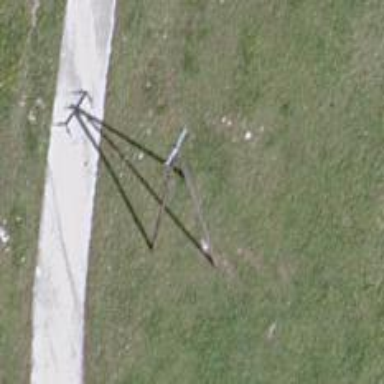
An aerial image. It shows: Power line with three cables.